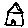
Label: house